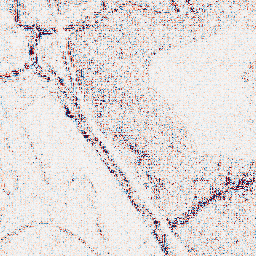
Category: wavelet
Decomposition family: wavelet_reverse_biorthogonal
Decomposition parameters: wavelet: rbio2.4
level: 1
Upsampling method: nearest
Upsampling parameters: scale: 4
Upsampling scale: 4